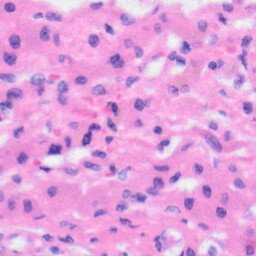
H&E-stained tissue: Liver